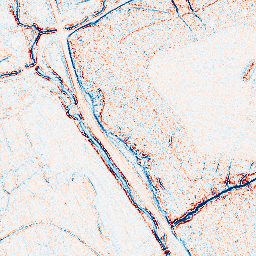
Category: edge_preserving
Decomposition family: bilateral
Decomposition parameters: d: 5
sigma_color: 75
sigma_space: 100
Upsampling method: sinc_blackman
Upsampling parameters: scale: 2
kernel_size: 16
Upsampling scale: 2